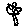
Label: flower